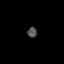
Tissue: skin
Cell type: Epithelial cells
Senescence score: 0.2659
Nuclear area (px): 98
Mean DAPI intensity: 79.378